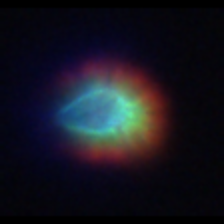
Taxon: Ciliates
Group: Other